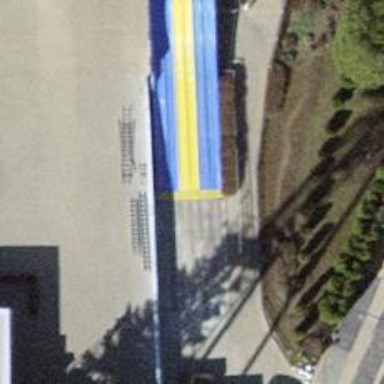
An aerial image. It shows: Playground featuring slide.